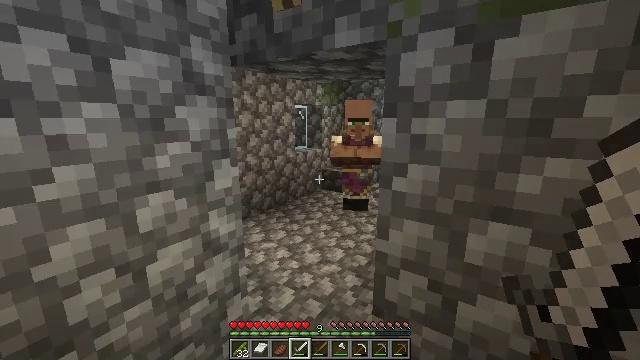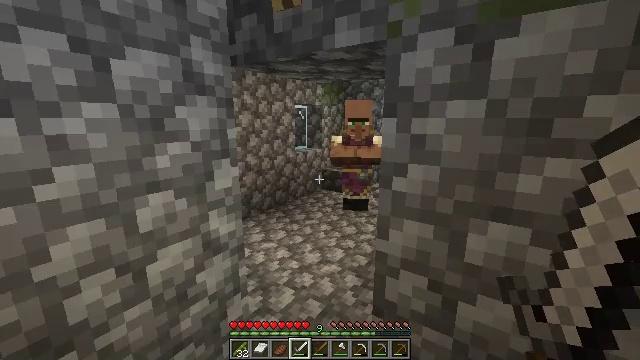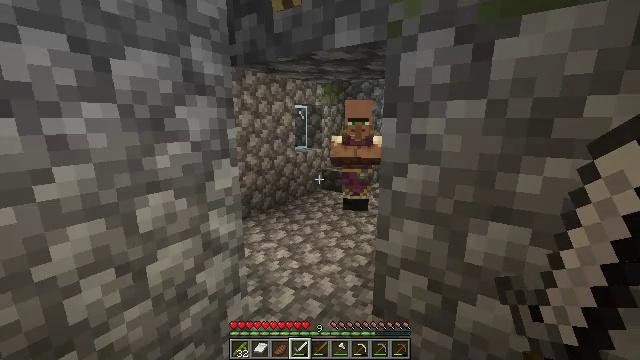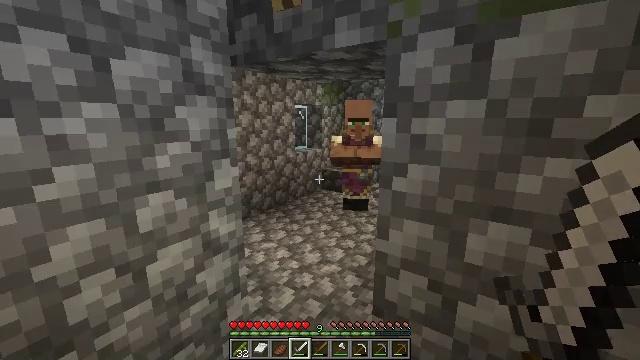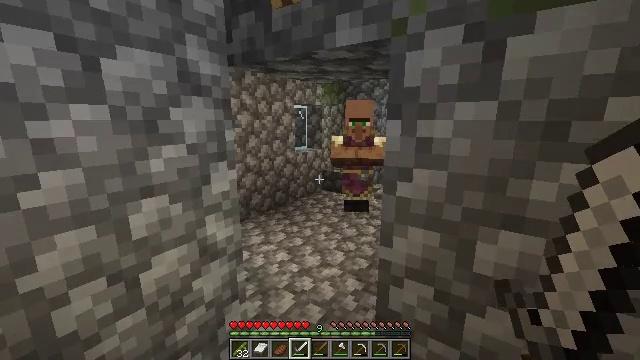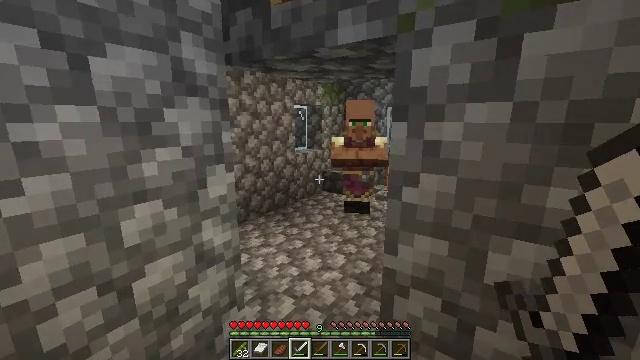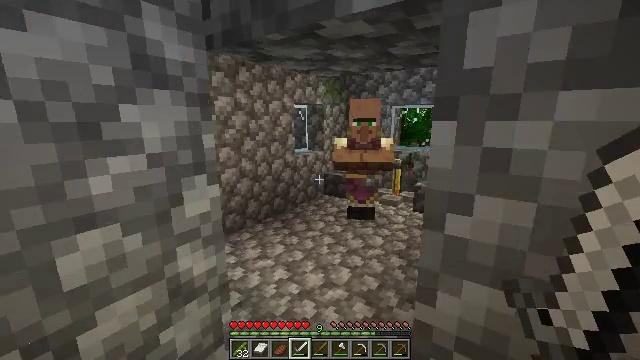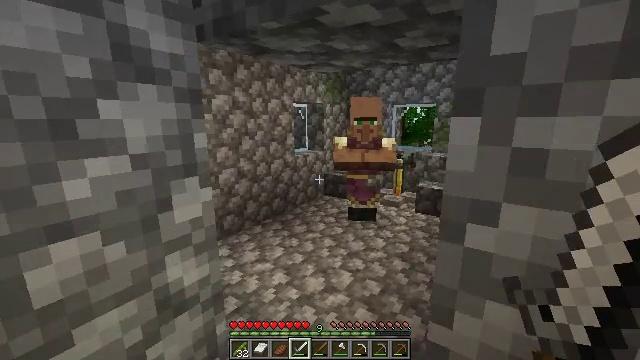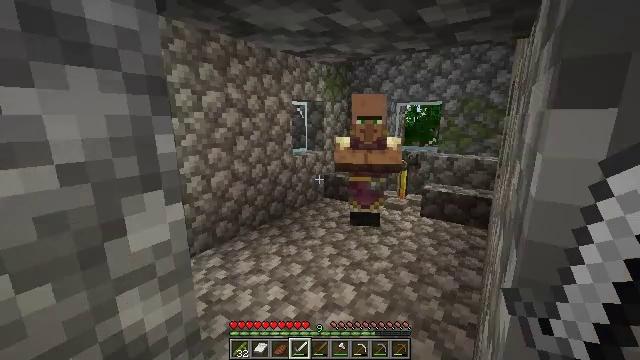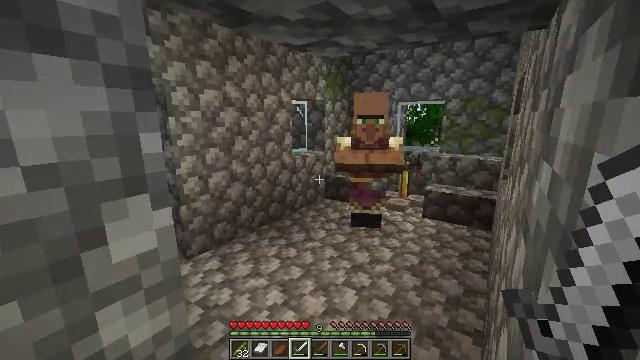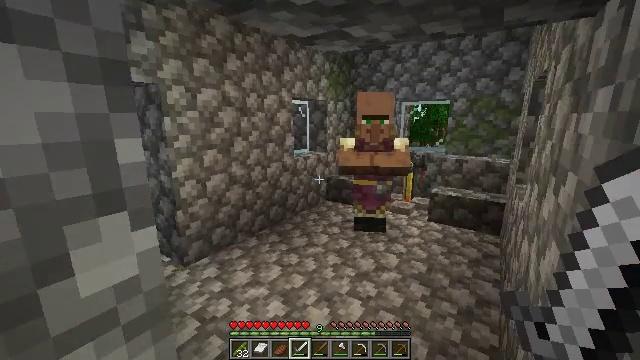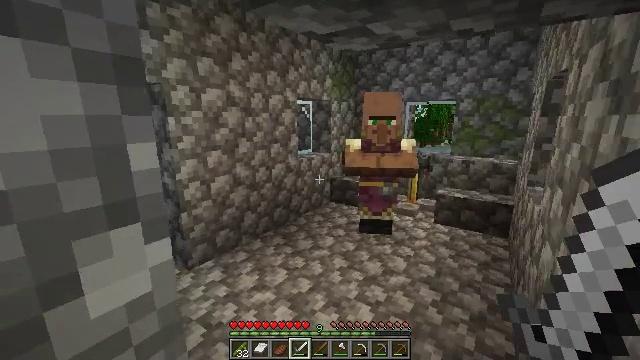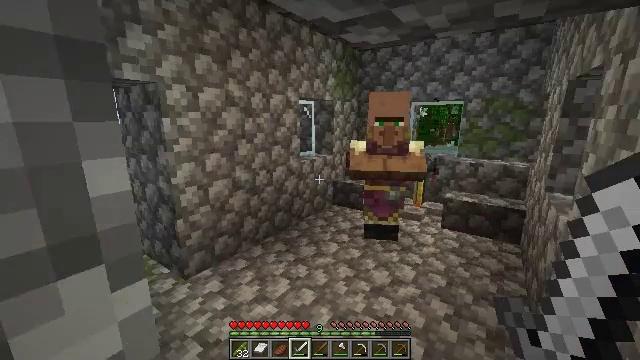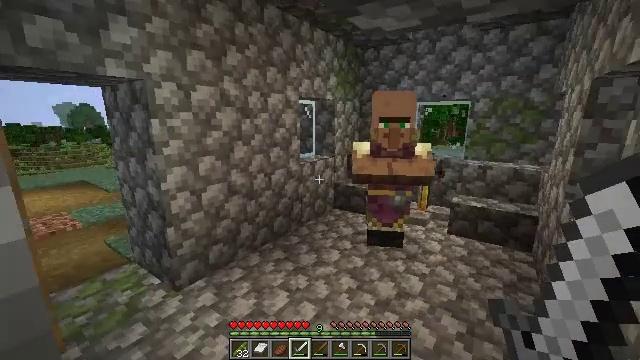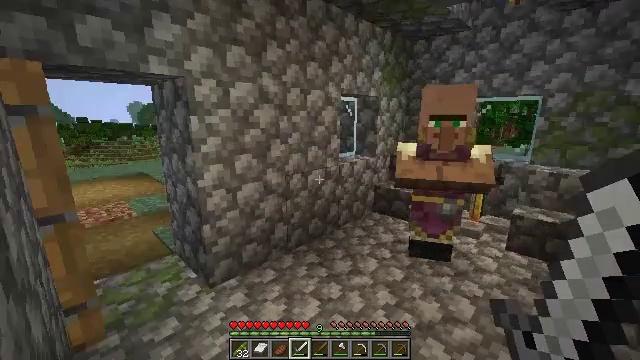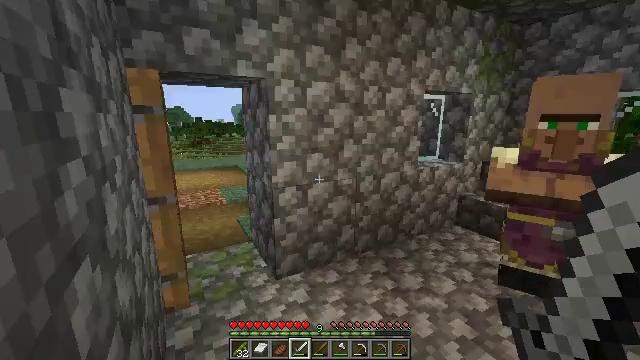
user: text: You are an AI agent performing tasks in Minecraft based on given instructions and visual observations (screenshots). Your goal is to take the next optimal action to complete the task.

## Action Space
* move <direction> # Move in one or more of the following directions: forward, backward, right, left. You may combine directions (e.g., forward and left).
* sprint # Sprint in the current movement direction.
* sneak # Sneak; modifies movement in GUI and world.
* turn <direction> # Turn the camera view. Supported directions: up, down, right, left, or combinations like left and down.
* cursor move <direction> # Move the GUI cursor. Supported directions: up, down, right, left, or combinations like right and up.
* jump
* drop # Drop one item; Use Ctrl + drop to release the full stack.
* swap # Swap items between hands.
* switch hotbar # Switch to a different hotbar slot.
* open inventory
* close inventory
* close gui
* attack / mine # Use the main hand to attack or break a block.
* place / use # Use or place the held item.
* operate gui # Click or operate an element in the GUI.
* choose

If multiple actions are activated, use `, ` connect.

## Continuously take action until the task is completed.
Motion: motion action
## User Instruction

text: Gather materials from the sweet berry bush.
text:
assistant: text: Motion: no_op
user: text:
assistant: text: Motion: no_op
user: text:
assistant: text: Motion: no_op
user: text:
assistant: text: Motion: move forward
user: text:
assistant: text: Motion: move forward
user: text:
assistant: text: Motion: move forward
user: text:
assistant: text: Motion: move forward
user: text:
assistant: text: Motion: move forward
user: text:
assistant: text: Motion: move forward
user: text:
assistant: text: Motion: move forward
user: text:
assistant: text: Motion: move forward
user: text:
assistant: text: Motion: move forward
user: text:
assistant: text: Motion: move forward
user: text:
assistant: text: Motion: move forward, turn left
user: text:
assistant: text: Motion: move forward, turn left
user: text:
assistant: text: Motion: move forward, turn left
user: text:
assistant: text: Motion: move forward, turn left
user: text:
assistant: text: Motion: no_op
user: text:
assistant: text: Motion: no_op
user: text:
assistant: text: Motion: turn right
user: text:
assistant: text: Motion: turn right
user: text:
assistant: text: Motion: move forward
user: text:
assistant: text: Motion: move forward
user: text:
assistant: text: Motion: move forward
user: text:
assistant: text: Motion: move forward, turn right
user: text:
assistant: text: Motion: move forward, turn right and down
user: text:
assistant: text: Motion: move forward
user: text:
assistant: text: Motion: move forward, turn right
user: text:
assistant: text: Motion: move forward, turn right and down
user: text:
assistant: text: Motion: move forward, turn right and down